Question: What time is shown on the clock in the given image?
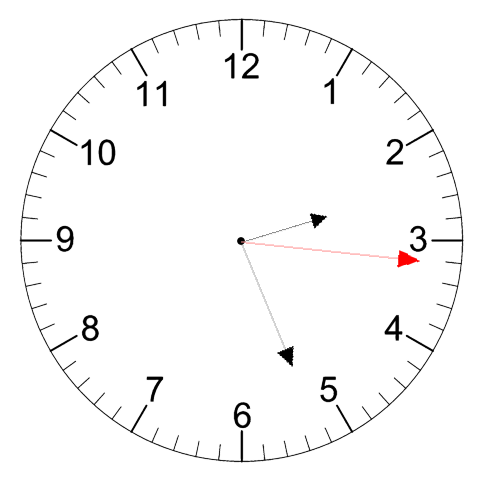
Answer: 02:26:16